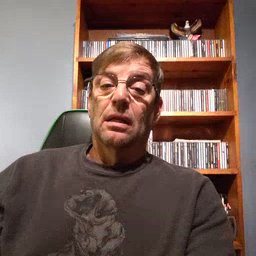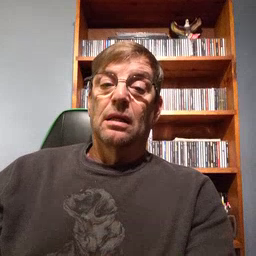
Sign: see